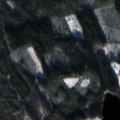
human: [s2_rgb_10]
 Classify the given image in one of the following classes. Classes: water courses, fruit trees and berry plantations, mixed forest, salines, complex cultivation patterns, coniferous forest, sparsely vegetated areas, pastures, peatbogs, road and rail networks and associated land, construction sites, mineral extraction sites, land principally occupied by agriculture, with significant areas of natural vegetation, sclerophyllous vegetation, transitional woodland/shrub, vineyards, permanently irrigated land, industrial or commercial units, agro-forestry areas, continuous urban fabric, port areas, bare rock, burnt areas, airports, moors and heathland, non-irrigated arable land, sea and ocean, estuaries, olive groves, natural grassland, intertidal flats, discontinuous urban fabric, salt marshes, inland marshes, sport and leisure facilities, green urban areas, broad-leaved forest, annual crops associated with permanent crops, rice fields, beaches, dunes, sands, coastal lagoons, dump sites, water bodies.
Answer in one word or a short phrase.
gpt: coniferous forest, mixed forest, water bodies